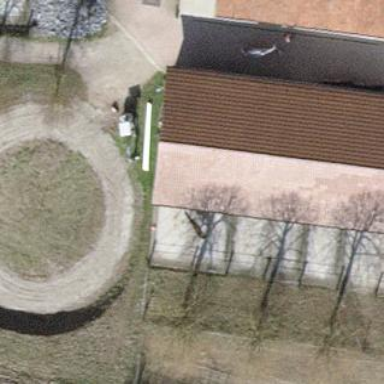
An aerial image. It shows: Stable building.